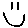
Label: smiley face